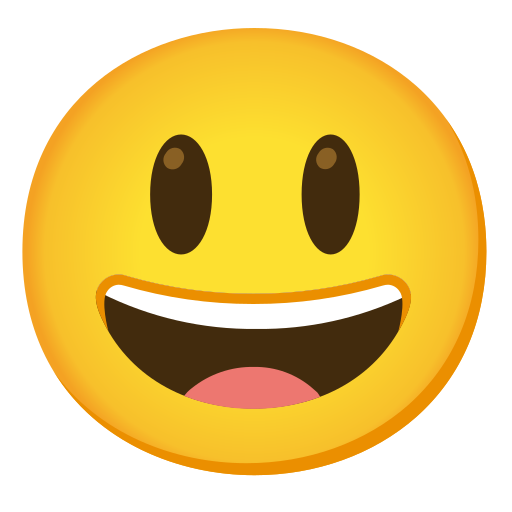
Emoji: 😃